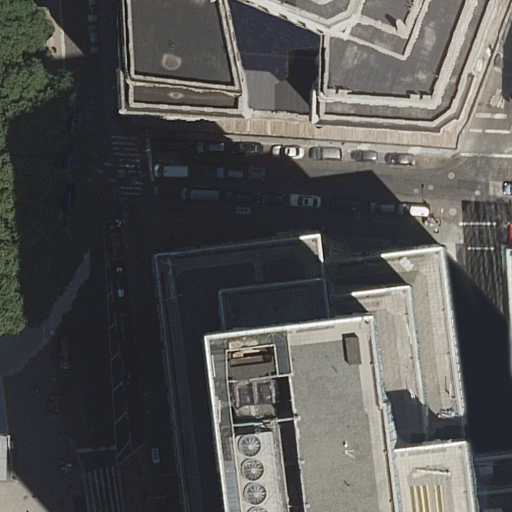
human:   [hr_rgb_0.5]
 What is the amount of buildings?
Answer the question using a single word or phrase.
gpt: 4

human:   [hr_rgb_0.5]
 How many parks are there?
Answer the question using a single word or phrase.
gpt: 1

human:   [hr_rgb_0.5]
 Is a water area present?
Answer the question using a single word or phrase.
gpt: no

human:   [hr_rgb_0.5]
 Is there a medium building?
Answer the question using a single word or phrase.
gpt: yes

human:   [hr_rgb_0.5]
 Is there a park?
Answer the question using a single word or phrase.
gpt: yes

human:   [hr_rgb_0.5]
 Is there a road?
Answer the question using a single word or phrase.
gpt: yes

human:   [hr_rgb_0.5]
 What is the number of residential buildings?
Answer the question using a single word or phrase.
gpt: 4

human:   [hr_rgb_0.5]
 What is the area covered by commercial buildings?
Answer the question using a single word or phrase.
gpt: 0m2

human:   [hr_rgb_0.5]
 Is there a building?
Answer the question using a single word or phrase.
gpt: yes

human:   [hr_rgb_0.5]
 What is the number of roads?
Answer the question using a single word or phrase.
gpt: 7

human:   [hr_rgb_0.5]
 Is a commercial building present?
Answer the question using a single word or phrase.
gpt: no

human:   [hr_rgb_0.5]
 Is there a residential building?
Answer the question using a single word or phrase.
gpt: yes

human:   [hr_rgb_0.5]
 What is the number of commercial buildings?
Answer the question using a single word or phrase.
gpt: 0

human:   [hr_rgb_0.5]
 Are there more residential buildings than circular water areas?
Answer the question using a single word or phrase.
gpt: yes

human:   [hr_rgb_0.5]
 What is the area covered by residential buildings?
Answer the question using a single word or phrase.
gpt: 1141m2

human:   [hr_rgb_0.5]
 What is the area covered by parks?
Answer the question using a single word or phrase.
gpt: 4098m2

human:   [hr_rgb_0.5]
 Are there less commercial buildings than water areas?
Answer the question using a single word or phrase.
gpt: no

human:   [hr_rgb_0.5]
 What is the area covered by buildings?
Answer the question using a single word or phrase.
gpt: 1141m2

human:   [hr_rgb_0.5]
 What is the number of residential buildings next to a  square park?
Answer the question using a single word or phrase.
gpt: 0

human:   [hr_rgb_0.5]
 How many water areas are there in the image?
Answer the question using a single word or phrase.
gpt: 0

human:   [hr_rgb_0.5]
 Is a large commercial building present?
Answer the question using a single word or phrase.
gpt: no

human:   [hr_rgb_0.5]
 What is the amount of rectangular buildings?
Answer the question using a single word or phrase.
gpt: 4

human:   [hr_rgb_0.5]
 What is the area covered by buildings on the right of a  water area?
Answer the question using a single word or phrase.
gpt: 0m2

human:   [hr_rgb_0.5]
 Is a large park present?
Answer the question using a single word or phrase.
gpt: yes

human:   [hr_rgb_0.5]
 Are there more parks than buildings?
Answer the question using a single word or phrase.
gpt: no

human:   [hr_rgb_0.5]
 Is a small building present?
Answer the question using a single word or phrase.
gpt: yes

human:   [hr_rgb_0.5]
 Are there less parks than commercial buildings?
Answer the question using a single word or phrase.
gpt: no

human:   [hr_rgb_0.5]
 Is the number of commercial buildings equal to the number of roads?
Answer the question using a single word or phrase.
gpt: no

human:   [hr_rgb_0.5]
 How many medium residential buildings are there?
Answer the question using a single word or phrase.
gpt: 2

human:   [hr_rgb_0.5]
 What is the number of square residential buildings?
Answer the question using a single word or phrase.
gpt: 0

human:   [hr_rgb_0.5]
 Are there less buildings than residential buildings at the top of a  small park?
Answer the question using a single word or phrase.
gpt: no

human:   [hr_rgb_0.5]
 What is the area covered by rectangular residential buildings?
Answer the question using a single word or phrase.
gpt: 1141m2

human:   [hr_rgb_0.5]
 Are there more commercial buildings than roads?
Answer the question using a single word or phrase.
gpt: no

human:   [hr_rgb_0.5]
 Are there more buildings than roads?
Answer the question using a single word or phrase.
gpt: no

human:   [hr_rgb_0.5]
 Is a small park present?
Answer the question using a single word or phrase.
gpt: no

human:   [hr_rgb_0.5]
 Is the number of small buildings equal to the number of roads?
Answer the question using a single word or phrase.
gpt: no

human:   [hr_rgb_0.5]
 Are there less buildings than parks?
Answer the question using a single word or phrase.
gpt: no

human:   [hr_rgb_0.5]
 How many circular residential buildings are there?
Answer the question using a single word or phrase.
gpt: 0

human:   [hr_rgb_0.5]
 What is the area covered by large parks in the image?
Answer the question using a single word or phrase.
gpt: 4098m2

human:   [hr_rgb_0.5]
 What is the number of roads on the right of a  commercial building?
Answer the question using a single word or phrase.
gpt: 0

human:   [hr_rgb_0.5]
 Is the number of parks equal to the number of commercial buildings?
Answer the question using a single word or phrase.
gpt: no

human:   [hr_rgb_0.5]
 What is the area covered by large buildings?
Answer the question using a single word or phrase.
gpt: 614m2

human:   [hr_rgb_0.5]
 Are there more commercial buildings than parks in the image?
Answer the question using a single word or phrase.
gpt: no

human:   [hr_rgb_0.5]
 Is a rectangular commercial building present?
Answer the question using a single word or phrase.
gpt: no

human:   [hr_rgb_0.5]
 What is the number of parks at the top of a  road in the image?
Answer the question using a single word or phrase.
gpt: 1

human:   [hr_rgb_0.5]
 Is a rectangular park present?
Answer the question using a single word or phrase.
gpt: no

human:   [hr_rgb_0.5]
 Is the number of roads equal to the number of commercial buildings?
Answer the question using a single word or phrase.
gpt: no

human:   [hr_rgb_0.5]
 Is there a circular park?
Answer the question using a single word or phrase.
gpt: no

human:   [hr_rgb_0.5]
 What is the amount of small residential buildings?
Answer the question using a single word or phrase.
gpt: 1

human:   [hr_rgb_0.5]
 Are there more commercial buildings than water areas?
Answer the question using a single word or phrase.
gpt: no

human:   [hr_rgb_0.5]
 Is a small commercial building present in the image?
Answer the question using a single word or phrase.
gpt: no

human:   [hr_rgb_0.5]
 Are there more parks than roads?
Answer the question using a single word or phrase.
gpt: no

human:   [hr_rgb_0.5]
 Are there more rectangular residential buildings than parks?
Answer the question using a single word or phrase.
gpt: yes

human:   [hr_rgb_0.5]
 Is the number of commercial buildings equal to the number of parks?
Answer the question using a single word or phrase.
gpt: no

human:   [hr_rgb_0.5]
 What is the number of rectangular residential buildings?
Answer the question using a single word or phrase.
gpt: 4

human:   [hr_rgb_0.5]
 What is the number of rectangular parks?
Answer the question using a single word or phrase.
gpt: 0

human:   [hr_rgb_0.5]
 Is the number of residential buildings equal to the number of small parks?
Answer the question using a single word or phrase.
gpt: no

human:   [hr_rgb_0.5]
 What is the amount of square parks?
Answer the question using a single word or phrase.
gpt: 0

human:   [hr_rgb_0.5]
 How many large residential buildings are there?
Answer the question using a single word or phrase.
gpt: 1

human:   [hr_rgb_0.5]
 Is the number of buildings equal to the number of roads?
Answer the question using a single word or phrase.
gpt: no

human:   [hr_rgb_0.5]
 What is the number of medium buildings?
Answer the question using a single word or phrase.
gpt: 2

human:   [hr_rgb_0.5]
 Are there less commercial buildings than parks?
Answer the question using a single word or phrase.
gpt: yes

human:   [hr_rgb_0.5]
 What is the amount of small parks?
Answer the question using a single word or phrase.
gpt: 0

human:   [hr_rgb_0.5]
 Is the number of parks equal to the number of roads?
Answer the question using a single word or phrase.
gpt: no